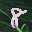
Label: 8